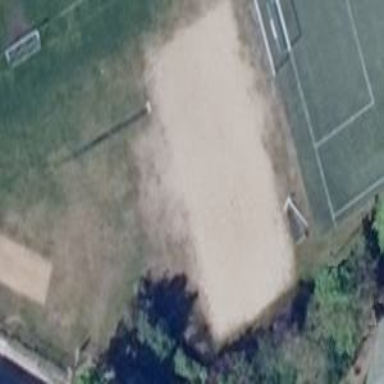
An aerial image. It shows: Sandy pitch for beach volleyball.